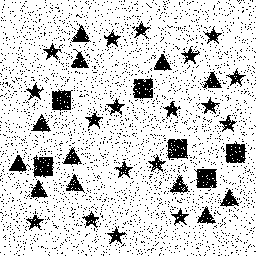
Squares: 6
Triangles: 12
Stars: 18
Total shapes: 36